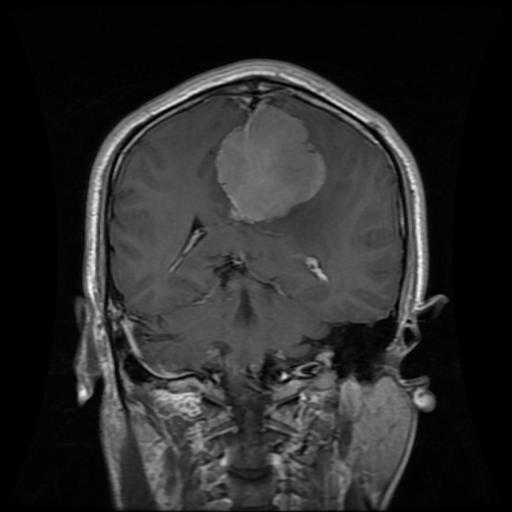
Label: meningioma